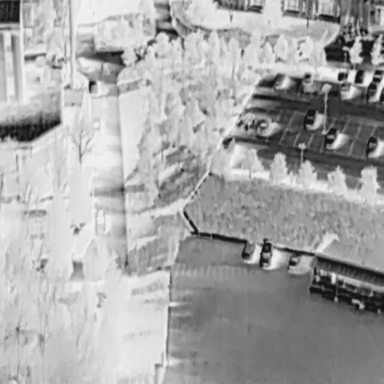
There are 19 objects shown in the infrared image, including 17 Cars, and two Bicycles.